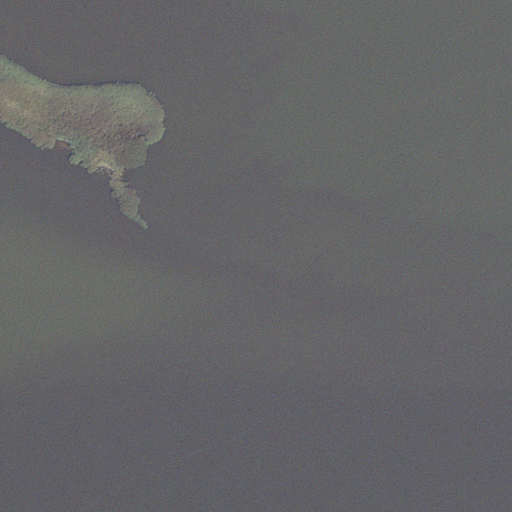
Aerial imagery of cape in Virginia named Sedge Island Point containing open water and herbaceous wetlands